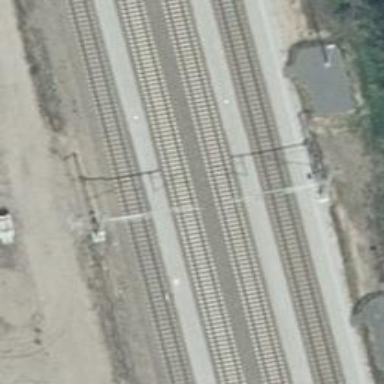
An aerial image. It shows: Railway milestone with catenary mast.